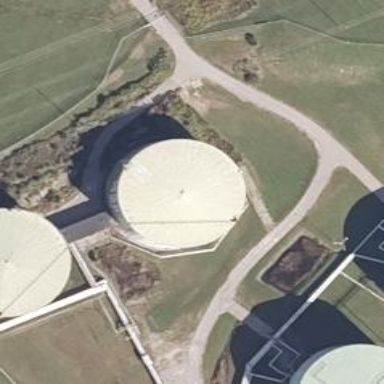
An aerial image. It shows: Storage tank that is man-made.